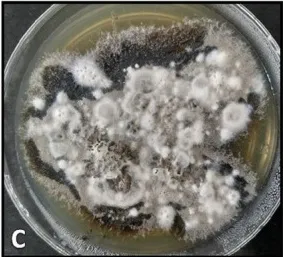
After 20 days.
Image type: radiology (ct)